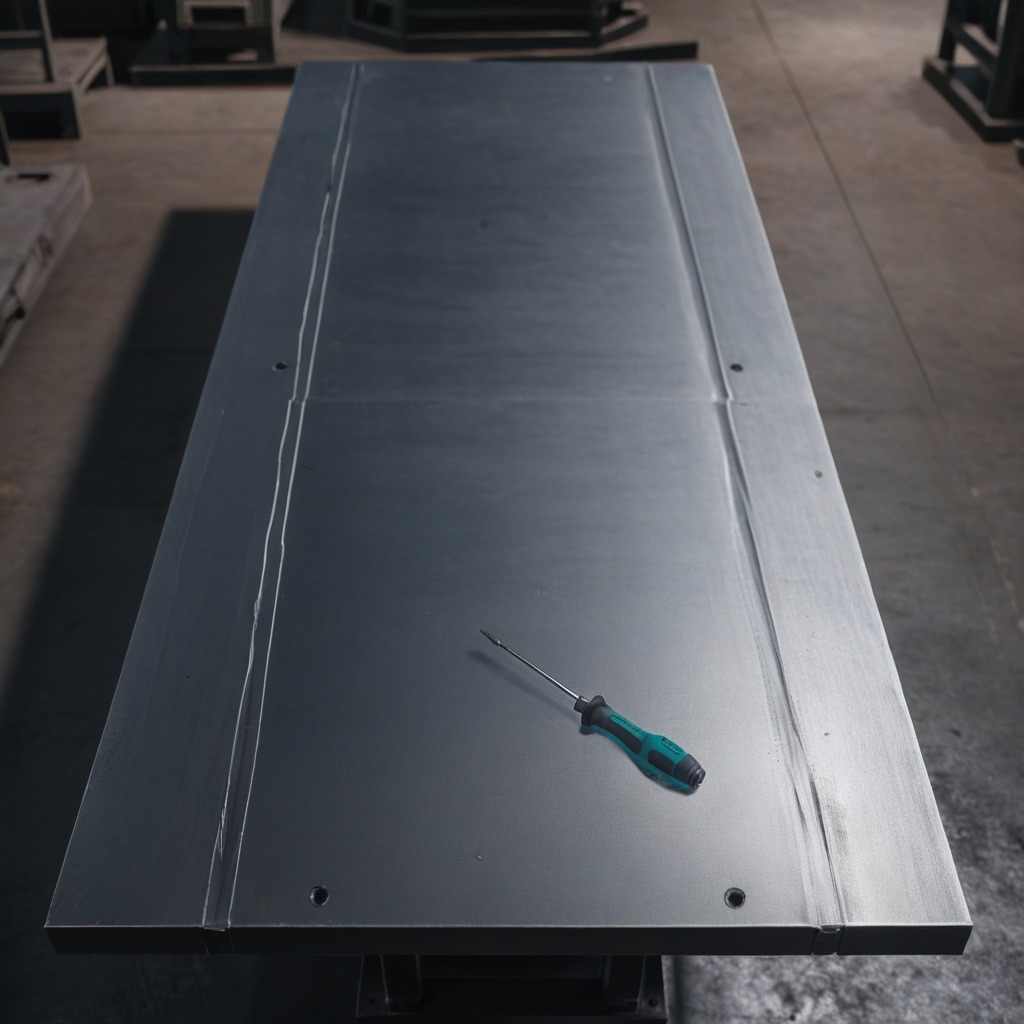
A screwdriver is lying on a cold steel table in a mining workshop.